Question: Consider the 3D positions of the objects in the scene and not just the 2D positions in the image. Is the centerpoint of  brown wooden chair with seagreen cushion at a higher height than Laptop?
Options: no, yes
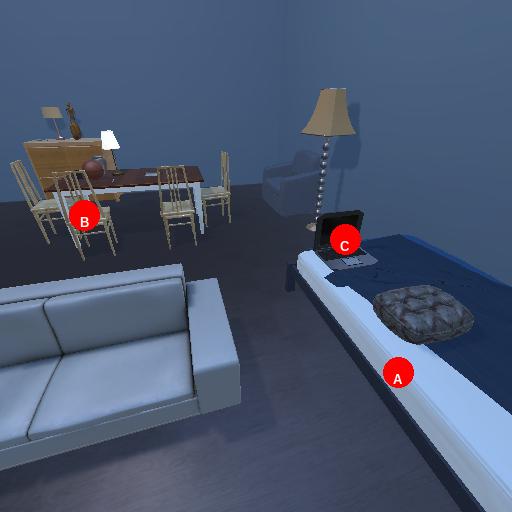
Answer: no